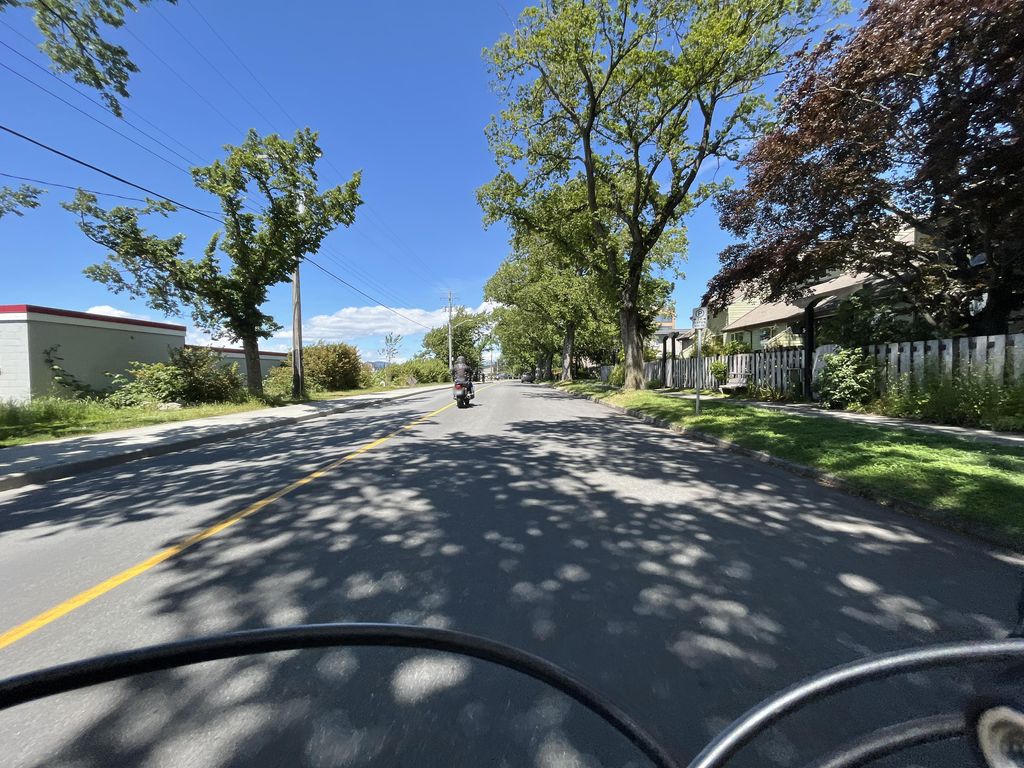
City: victoria